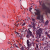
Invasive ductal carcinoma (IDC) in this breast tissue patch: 1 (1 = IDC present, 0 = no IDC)